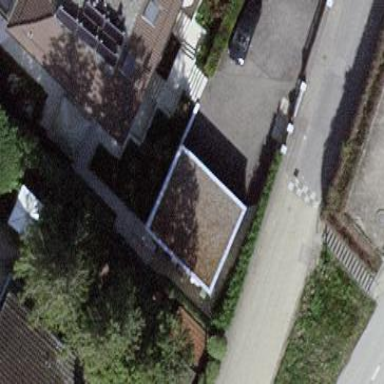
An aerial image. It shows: Garage.